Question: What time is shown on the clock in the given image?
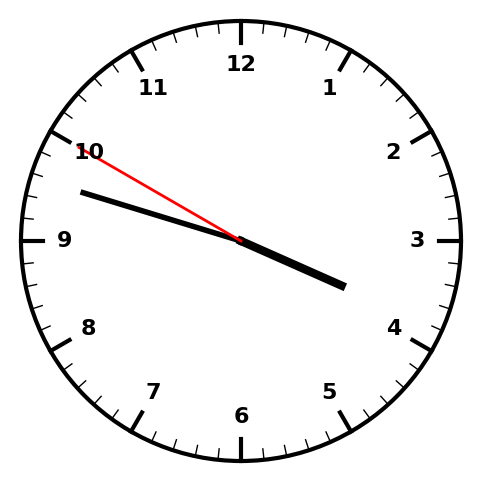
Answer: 03:47:50